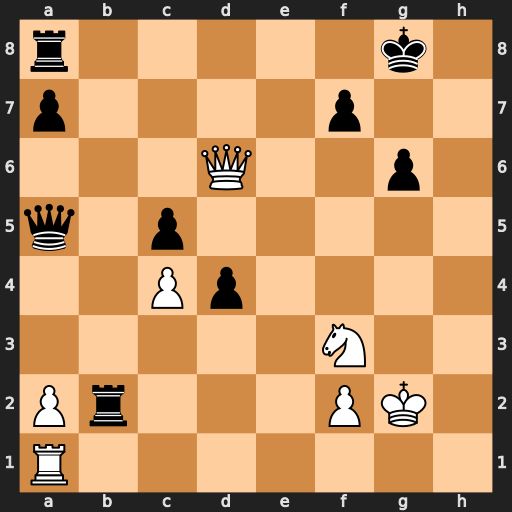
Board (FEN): r5k1/p4p2/3Q2p1/q1p5/2Pp4/5N2/Pr3PK1/R7
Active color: w
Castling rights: -
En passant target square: -
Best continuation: Qe5 Qc3 Rh1 Rxf2+ Kxf2